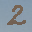
Label: 2